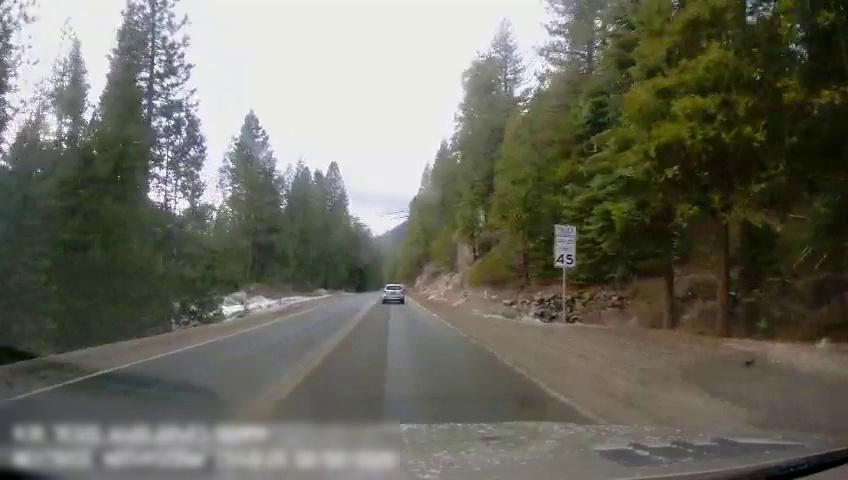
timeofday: Day
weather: Sunny
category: Drivable Space
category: Vehicles | SUV
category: Lanes | Alternate Lane
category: Lanes | Current Lane
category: Lanes | Opposite Lane
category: Lanes | Opposite Lane
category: Traffic | Signs